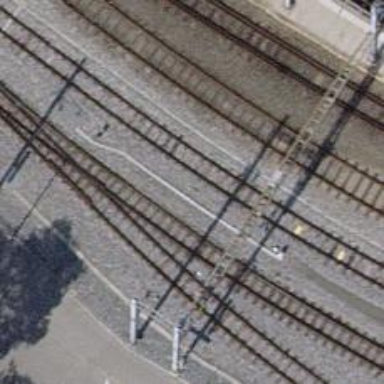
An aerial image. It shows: Narrow gauge railway with electrified contact lines.